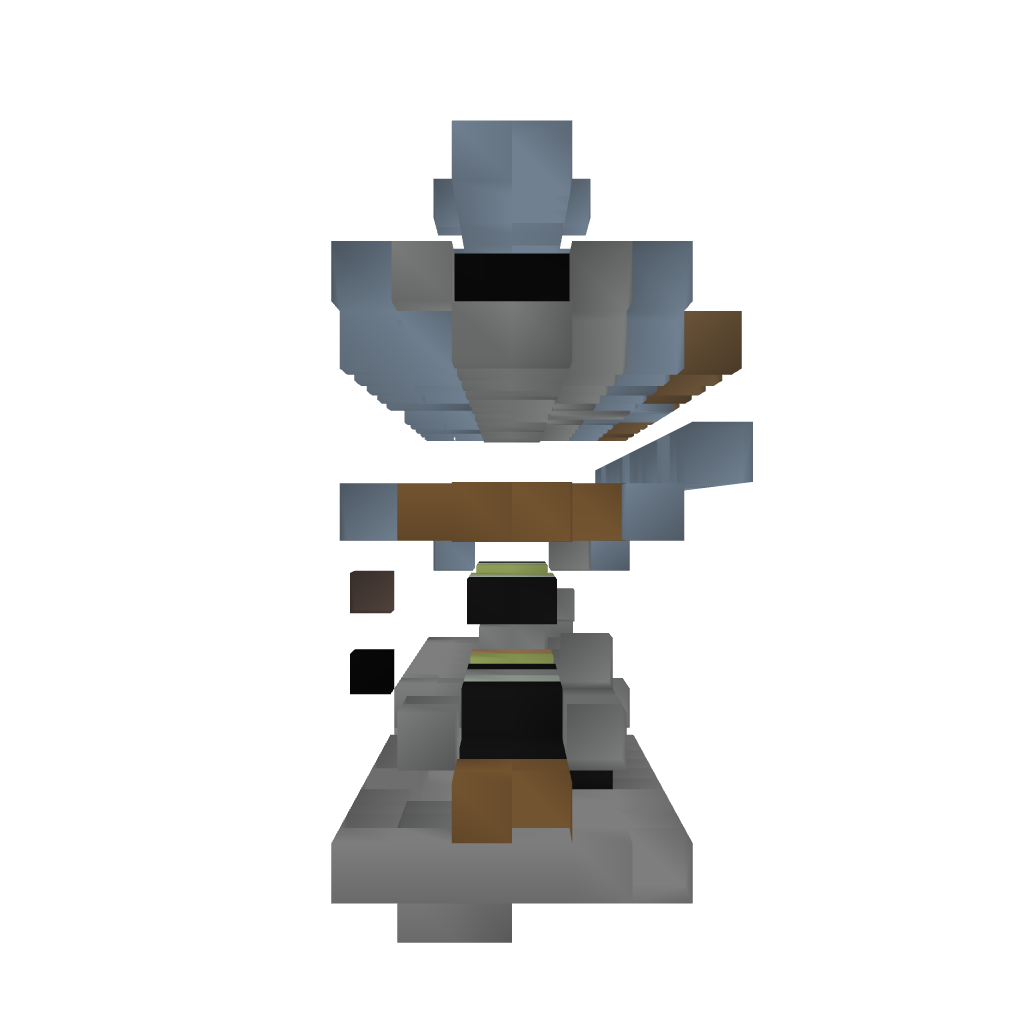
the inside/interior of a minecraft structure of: Castle Module - Entrance (lever)